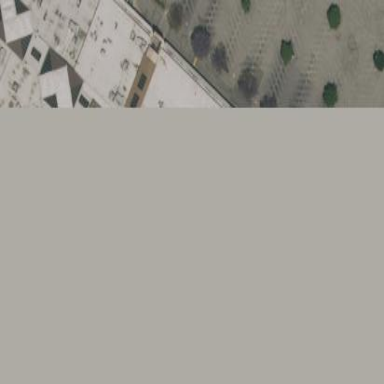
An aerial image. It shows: Part of the building is designated for retail.